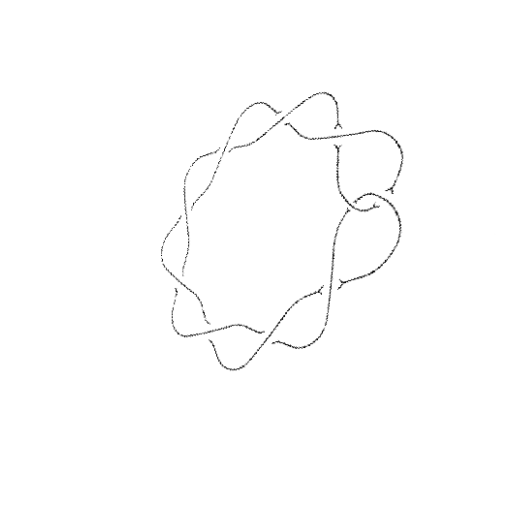
Crossing number: 10